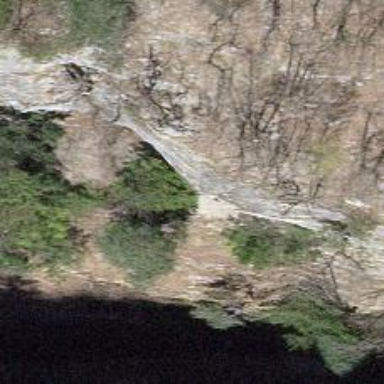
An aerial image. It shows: Natural cliff.